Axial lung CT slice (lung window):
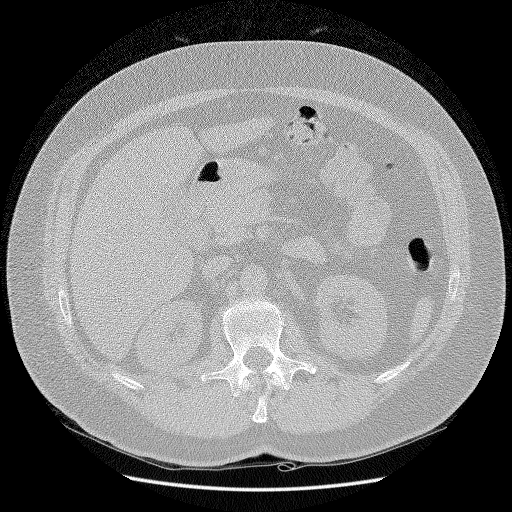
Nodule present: no